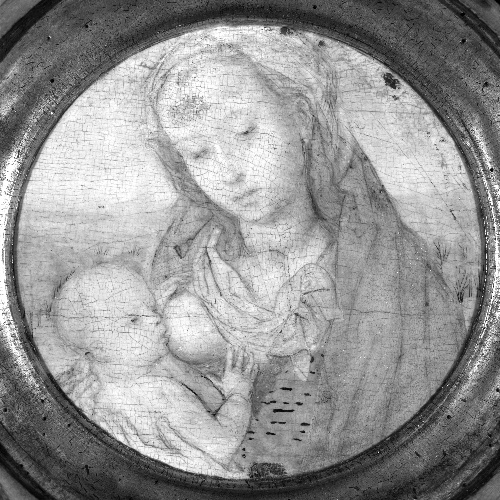
Title: Virgin and Child
Artist: Hans Memling
Artist bio: Netherlandish, Seligenstadt, active by 1465–died 1494 Bruges
Date: ca. 1475–80
Object type: Painting
Classification: Paintings
Medium: Oil on wood
Dimensions: Overall, with integral frame, diameter 9 3/4 in. (24.8 cm); painted surface diameter 6 7/8 in. (17.5 cm)
Department: European Paintings
Credit line: The Friedsam Collection, Bequest of Michael Friedsam, 1931
Accession year: 1932
Repository: Metropolitan Museum of Art, New York, NY
Tags: Madonna and Child|Nursing